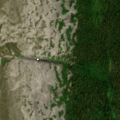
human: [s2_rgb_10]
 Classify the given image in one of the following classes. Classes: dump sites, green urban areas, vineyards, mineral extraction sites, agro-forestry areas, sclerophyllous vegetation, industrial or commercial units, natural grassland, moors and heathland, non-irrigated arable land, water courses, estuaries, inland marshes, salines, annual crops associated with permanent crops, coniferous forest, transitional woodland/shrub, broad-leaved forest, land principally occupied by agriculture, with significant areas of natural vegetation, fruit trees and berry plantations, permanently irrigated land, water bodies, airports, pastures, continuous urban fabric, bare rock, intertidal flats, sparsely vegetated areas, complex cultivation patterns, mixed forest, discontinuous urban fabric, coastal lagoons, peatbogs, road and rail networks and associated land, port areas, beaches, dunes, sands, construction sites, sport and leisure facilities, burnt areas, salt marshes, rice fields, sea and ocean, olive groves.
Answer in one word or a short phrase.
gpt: coniferous forest, moors and heathland, bare rock